Interaction volume radius: 5 \u00c5
Interaction volume height: 15 \u00c5
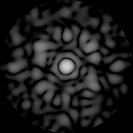
Disorder parameter: 0.7092